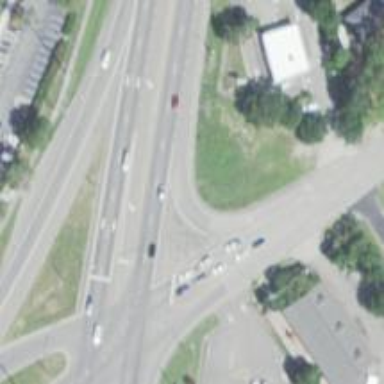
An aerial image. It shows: Trunk link highway.